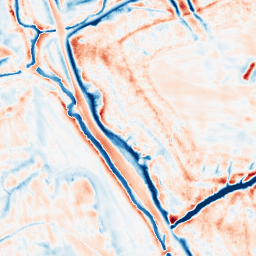
Category: edge_preserving
Decomposition family: bilateral
Decomposition parameters: d: 21
sigma_color: 25
sigma_space: 150
Upsampling method: bicubic
Upsampling parameters: scale: 2
Upsampling scale: 2